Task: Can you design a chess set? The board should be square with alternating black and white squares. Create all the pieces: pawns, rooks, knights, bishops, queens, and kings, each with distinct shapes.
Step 1032:
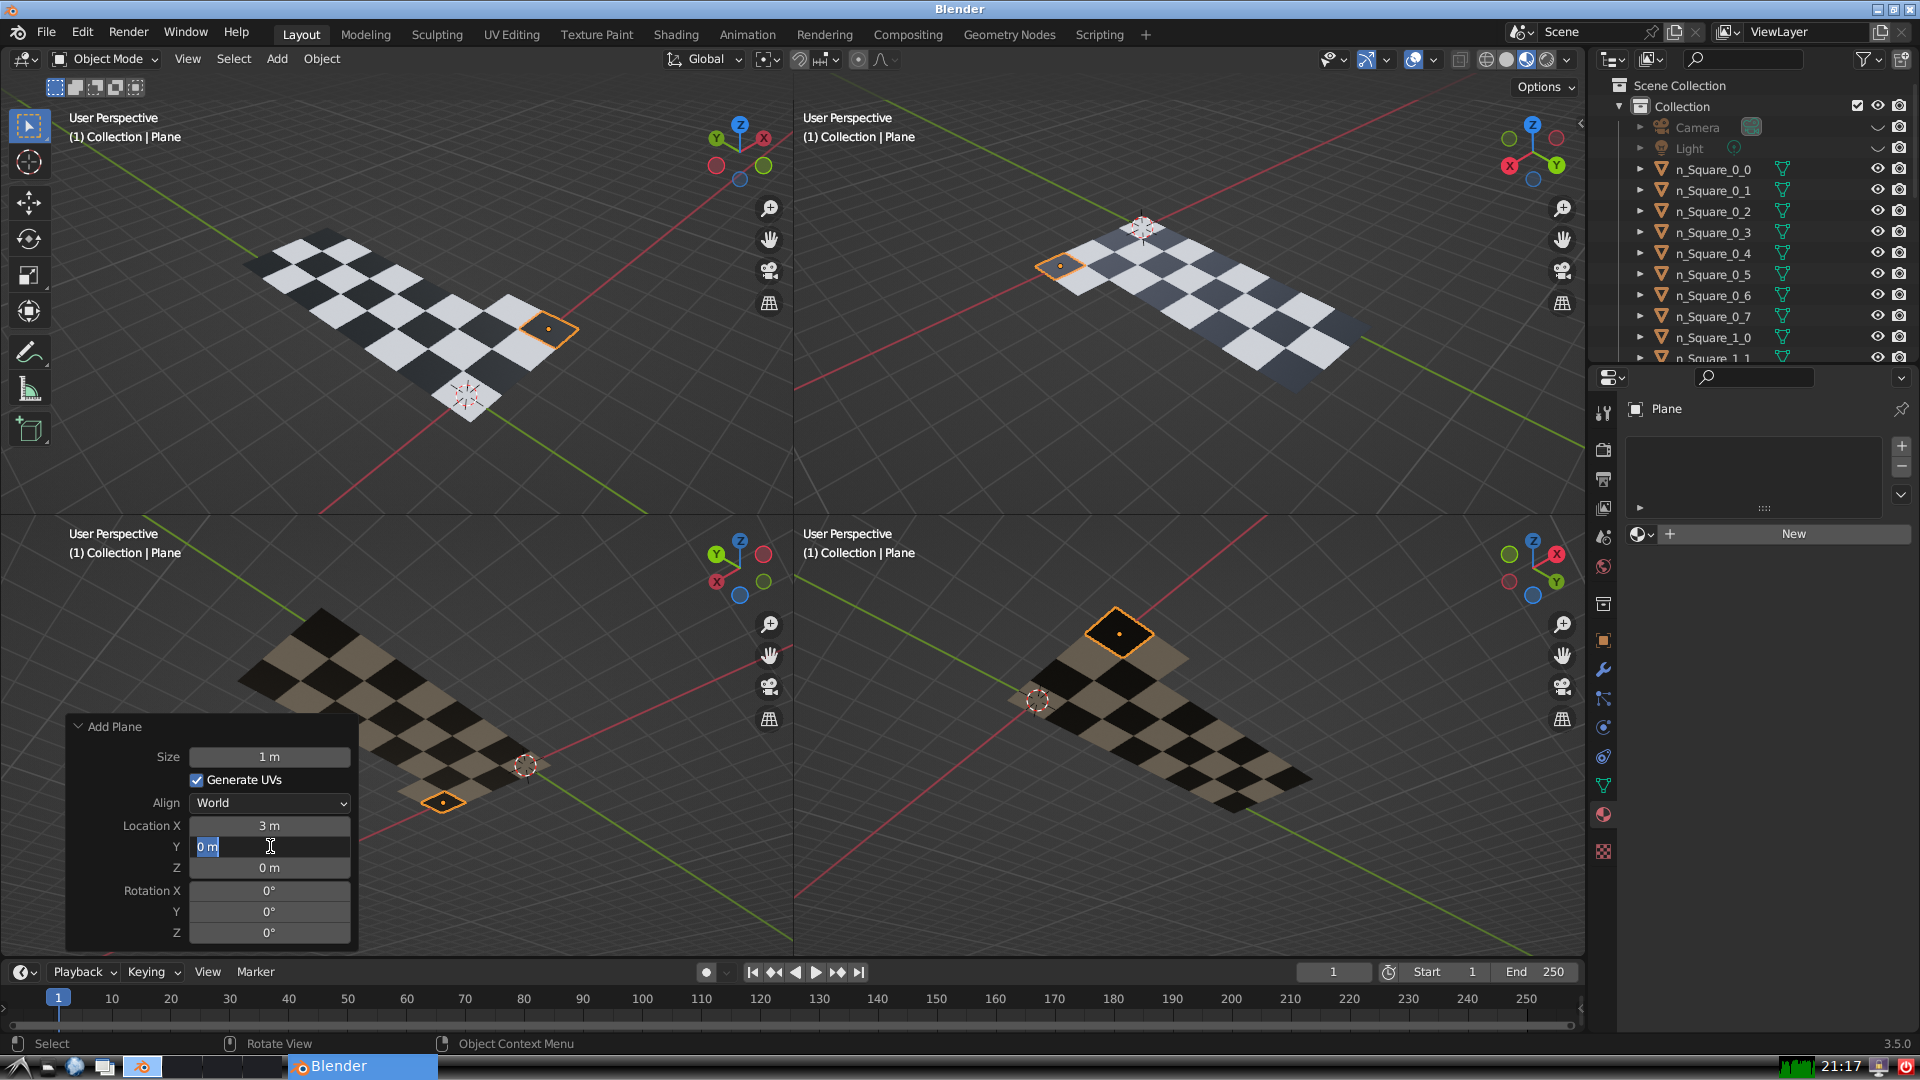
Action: input_text: 2.0